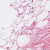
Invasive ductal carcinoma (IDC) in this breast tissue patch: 0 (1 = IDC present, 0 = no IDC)